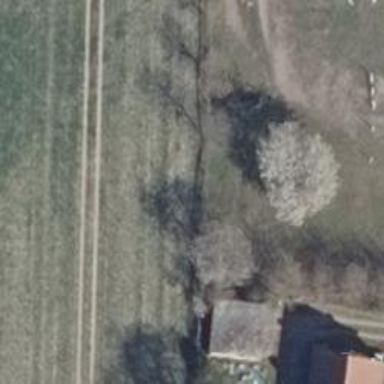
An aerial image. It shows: Row of trees in natural setting.